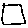
Label: square